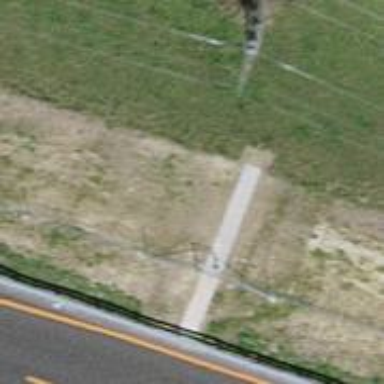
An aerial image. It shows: Concrete power pole.